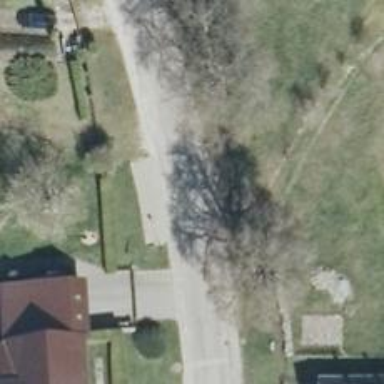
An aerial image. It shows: Asphalt road in residential area.